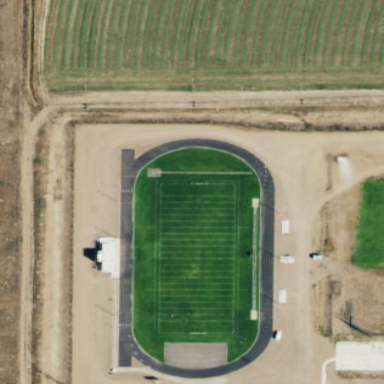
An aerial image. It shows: Pitch for American football.